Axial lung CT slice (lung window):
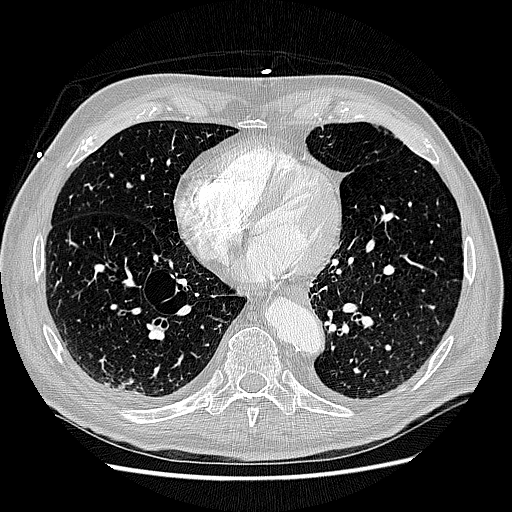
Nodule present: no